Interaction volume radius: 5 \u00c5
Interaction volume height: 15 \u00c5
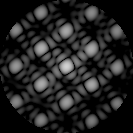
Disorder parameter: 0.09308